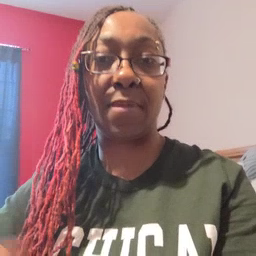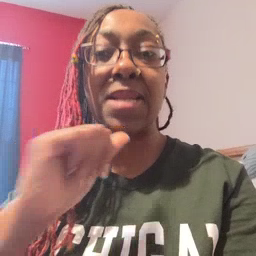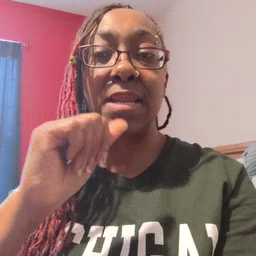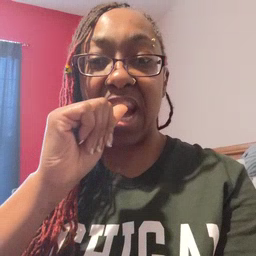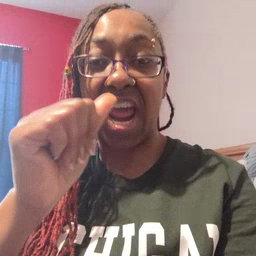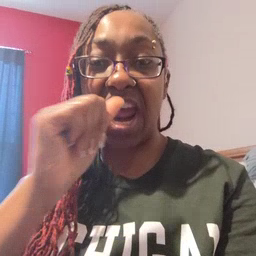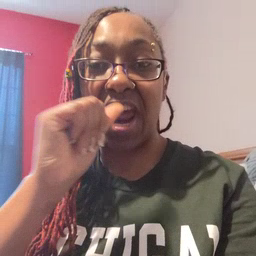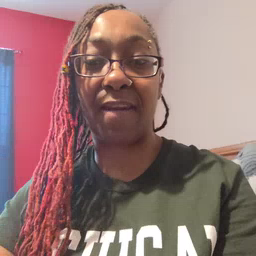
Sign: nuts